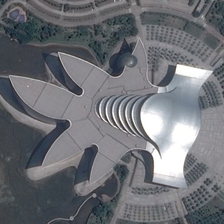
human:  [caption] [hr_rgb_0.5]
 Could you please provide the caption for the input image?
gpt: some green trees are around a center building .

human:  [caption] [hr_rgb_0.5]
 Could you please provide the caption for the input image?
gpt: some green trees are around a center building .

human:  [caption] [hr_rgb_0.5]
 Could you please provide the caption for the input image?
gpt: some green trees are around a center building .

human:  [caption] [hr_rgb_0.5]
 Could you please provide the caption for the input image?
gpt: some green trees are around a center building .

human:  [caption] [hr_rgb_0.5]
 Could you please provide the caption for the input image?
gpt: some green trees are around a center building .